Field crop: maize
Growth stage: 2
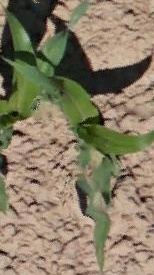
Species: maize